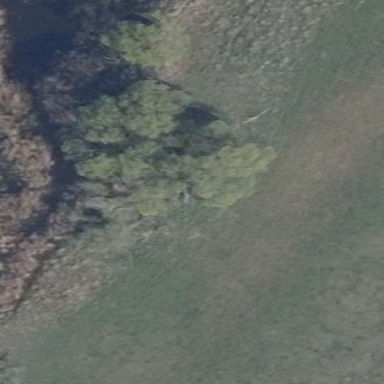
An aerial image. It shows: Patch of scrub vegetation.